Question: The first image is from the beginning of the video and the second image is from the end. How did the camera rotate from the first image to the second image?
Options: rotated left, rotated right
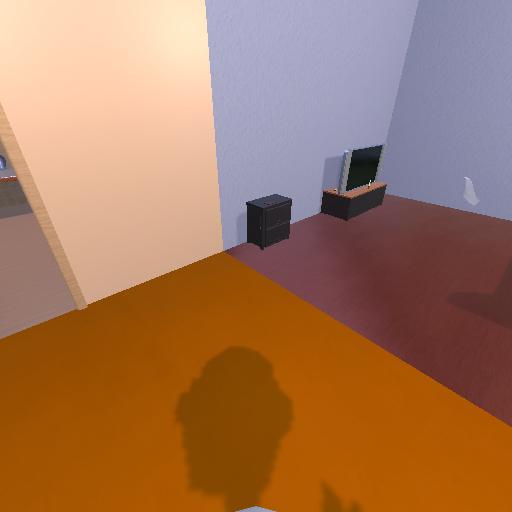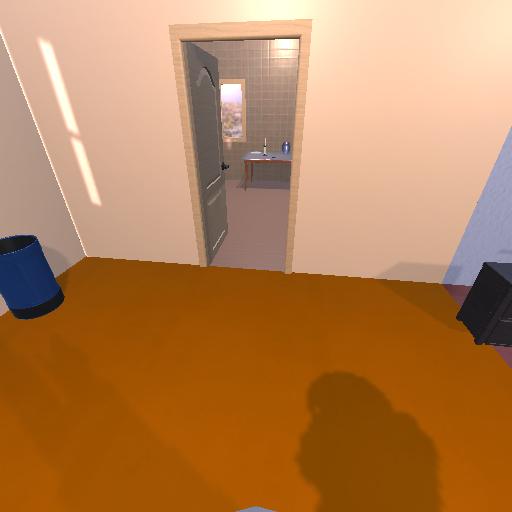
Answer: rotated left